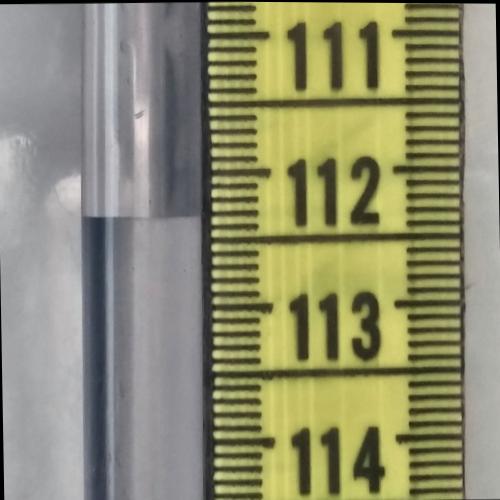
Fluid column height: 112.3 cm